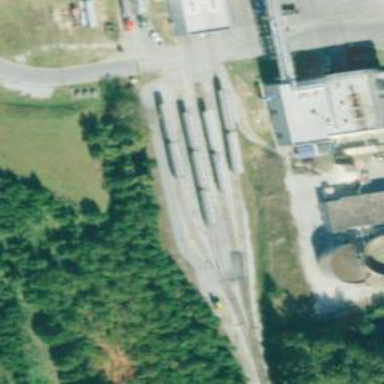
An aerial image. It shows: Railway spur service.